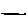
Label: line